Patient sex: M
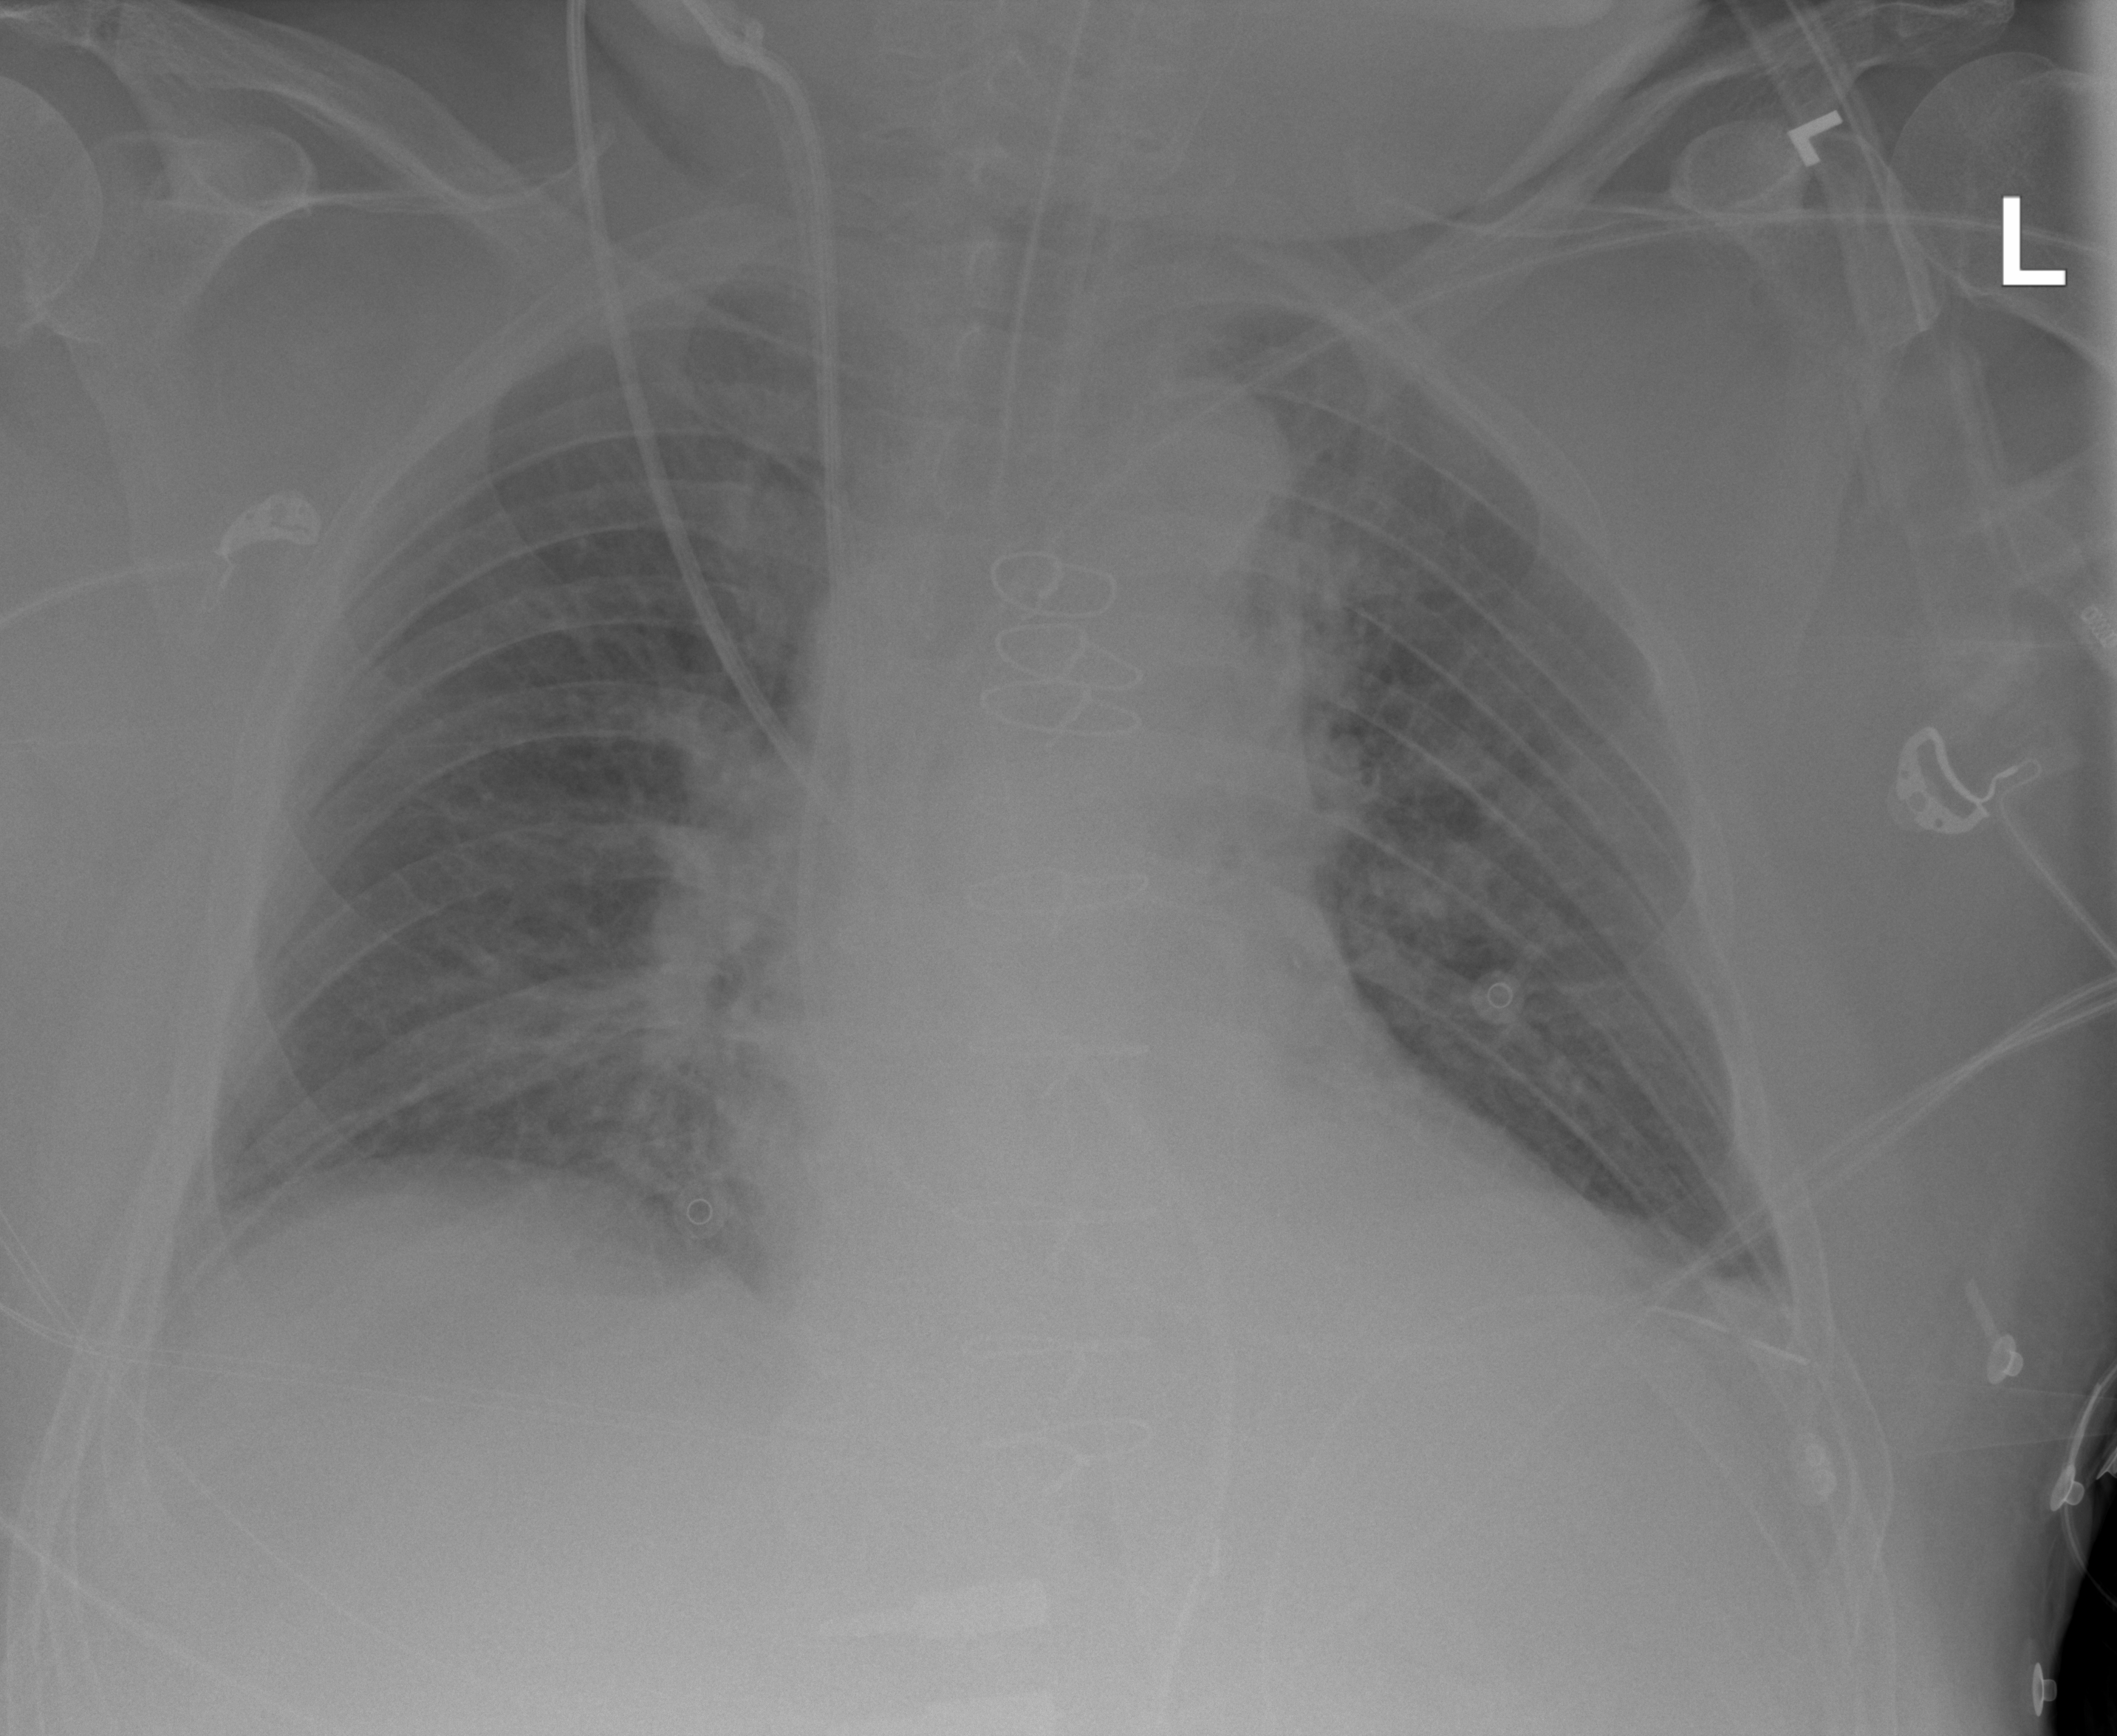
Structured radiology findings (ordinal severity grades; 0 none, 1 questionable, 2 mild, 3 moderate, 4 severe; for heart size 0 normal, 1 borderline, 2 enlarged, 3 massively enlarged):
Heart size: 1
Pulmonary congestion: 2
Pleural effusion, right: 1
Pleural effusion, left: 1
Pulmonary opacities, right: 1
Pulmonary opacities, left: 1
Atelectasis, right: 1
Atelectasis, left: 2